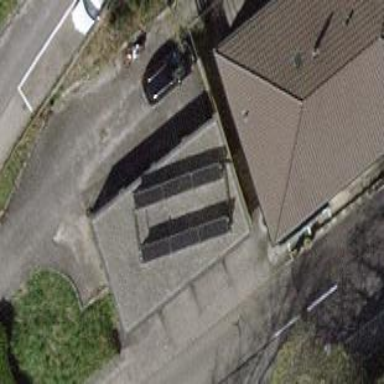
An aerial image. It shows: Garage building.